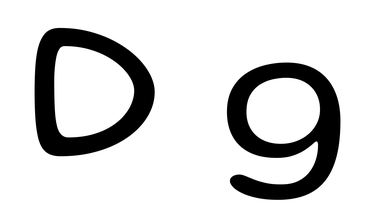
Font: Gluten_Light